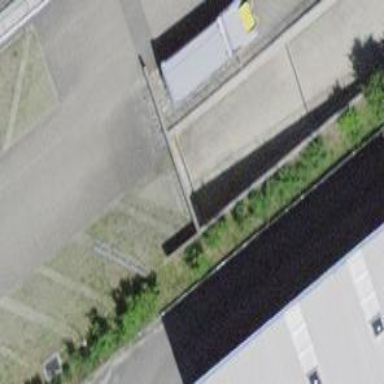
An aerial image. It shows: Parking entrance.